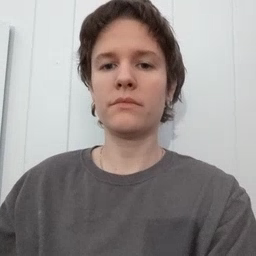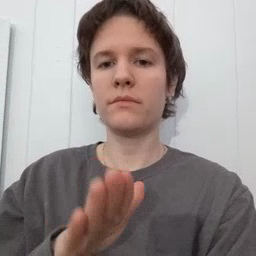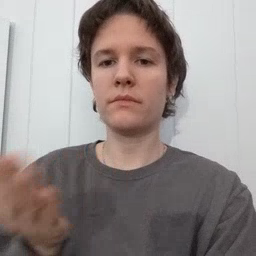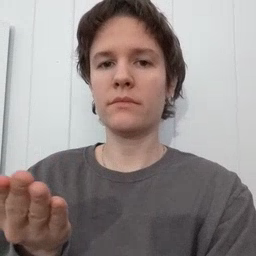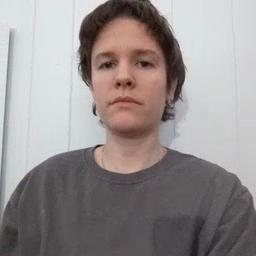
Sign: book